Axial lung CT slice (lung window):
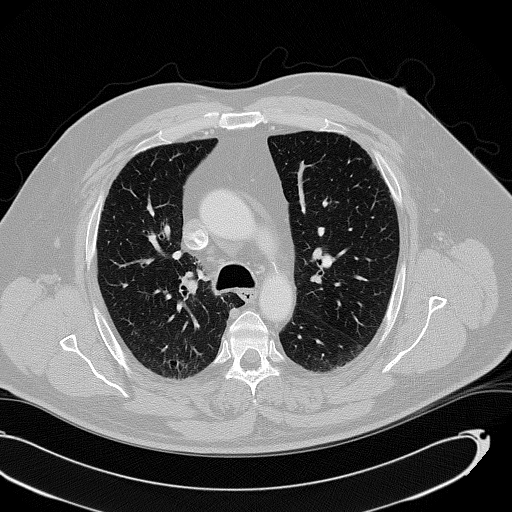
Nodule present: no